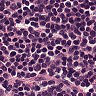
Metastatic tissue present: no